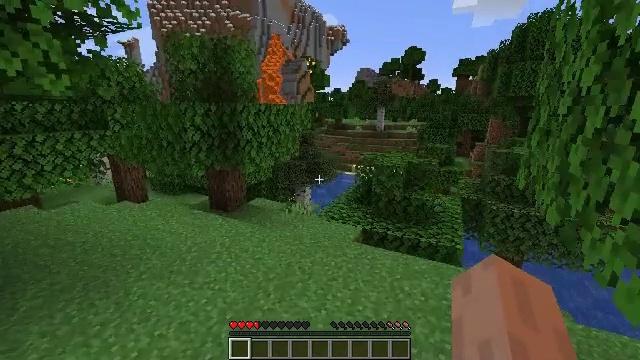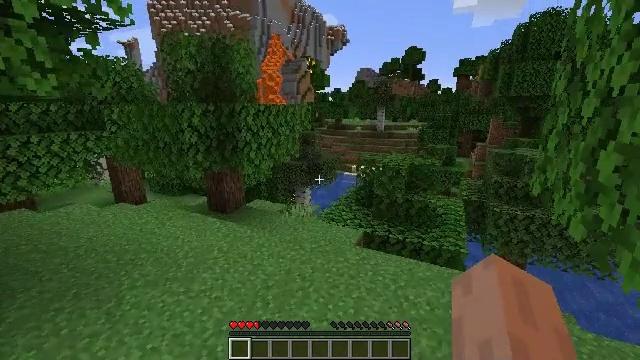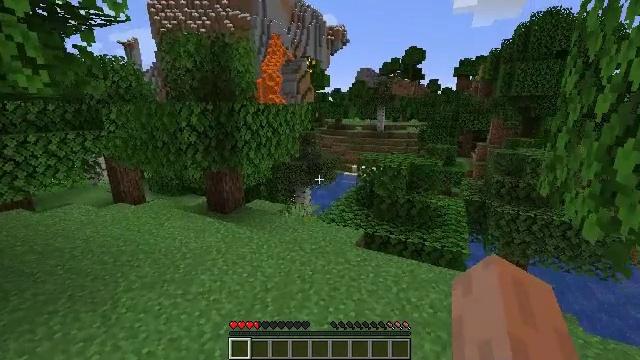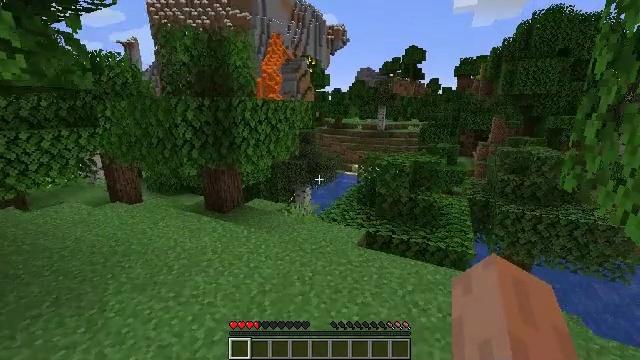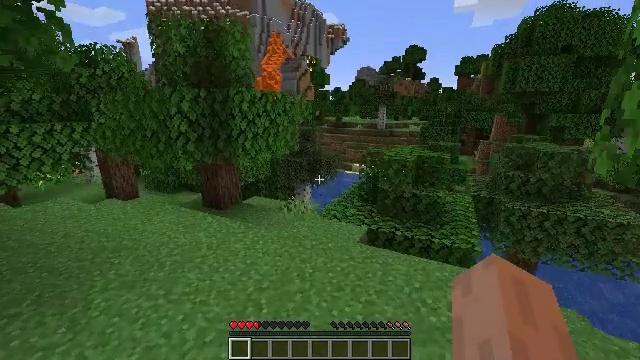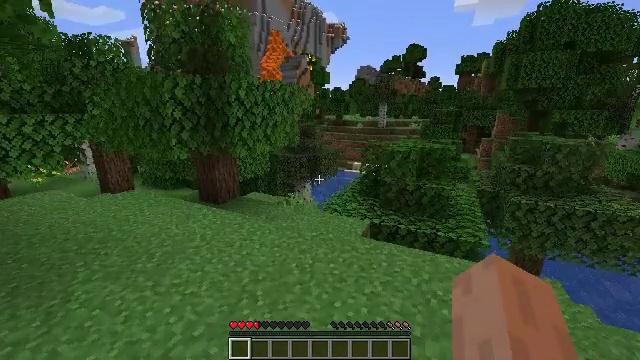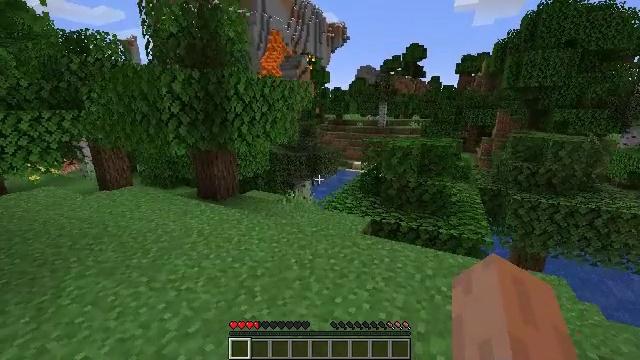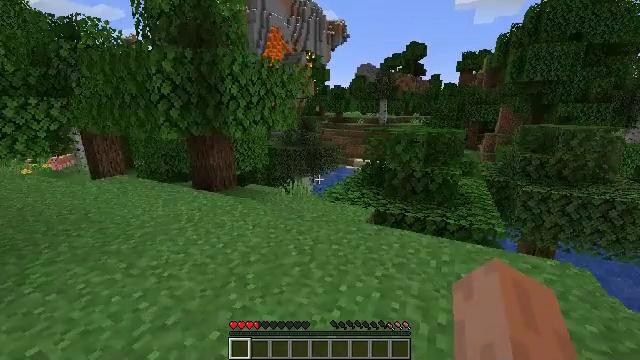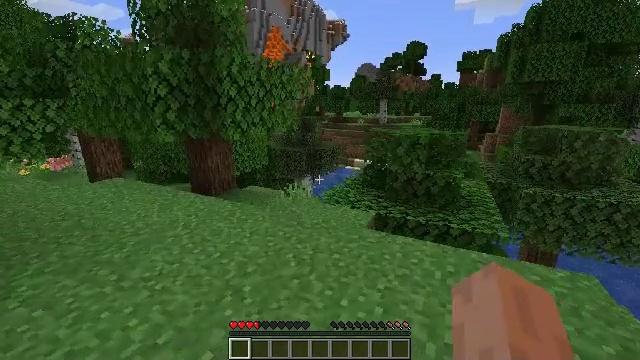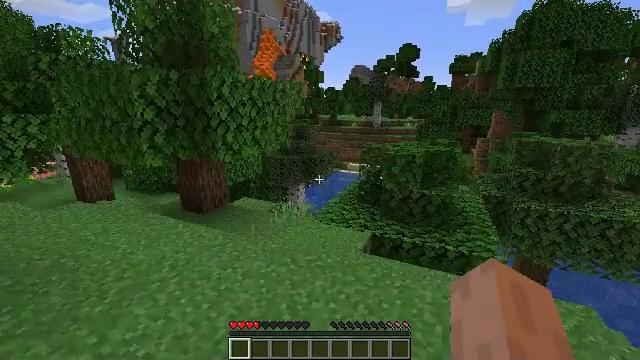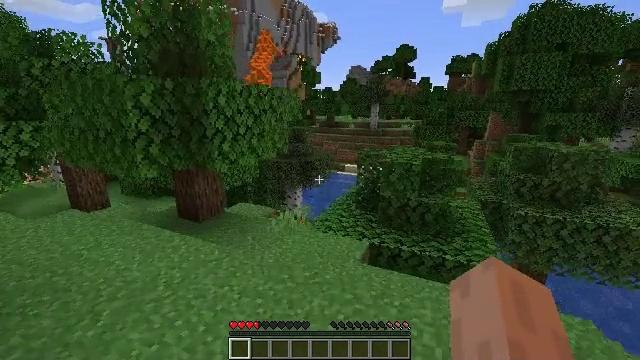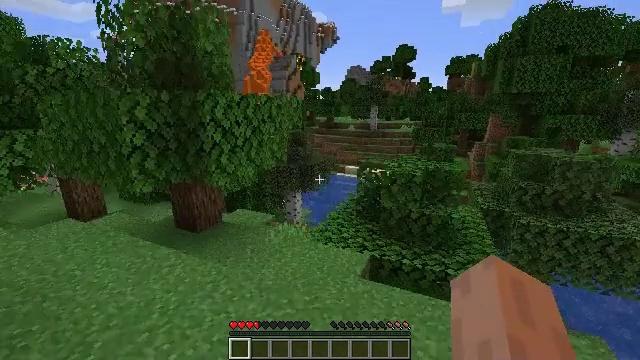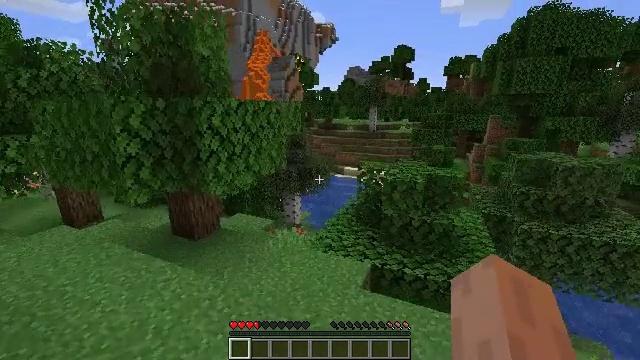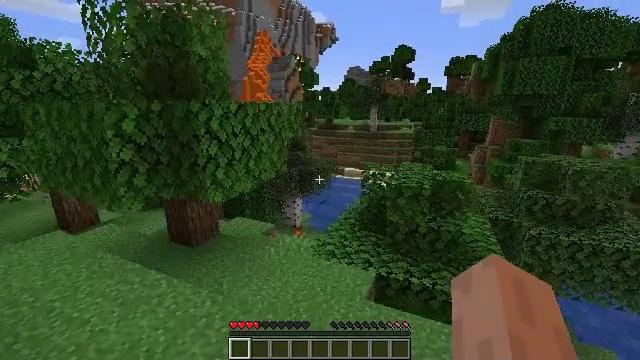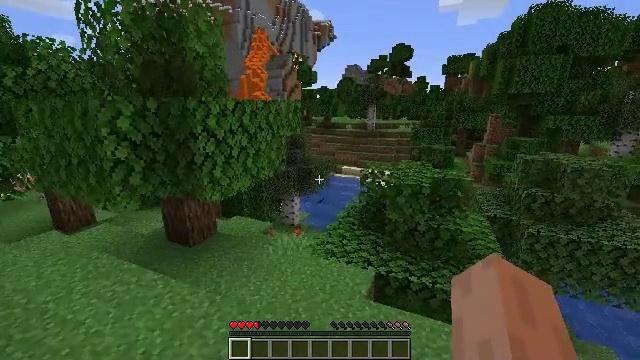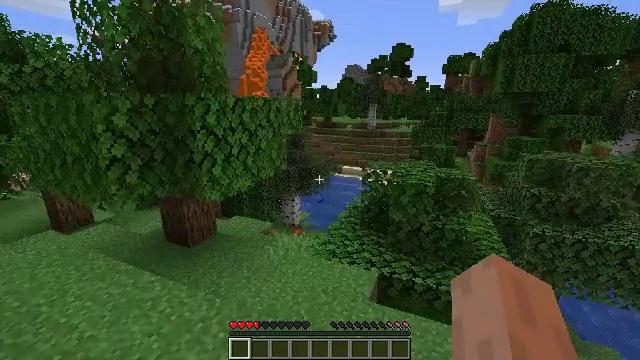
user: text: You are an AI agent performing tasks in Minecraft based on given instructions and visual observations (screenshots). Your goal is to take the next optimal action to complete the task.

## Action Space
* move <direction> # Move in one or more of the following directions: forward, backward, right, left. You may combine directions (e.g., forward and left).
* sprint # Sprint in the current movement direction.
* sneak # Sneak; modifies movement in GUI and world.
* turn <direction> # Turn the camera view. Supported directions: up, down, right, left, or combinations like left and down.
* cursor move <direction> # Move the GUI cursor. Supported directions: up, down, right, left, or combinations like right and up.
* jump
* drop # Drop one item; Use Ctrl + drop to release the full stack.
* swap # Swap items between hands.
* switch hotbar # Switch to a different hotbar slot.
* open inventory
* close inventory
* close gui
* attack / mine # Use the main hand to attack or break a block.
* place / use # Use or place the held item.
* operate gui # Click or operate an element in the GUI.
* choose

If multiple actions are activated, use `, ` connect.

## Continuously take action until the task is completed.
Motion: motion action
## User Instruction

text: Combat the pig.
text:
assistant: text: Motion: move forward, sprint, jump
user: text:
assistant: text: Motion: move forward, sprint, jump
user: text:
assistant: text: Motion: move forward, sprint, jump
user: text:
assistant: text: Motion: move forward, sprint, jump
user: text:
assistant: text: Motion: move forward, sprint, jump
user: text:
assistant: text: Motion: move forward, sprint, jump
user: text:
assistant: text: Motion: move forward, sprint, jump
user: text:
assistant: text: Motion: move forward, sprint, jump
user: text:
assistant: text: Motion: move forward, sprint, turn right, jump
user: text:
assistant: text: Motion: move forward, sprint, jump
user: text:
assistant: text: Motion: move forward and move left, sprint, jump
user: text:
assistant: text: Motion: move forward and move left, sprint, jump
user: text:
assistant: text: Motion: move forward and move left, sprint, jump
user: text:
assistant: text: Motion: move forward and move left, sprint, jump
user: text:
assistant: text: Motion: move forward and move left, sprint, jump
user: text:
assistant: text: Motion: move forward and move left, sprint, jump
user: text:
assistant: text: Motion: move forward and move left, sprint, jump
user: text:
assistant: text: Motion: move forward and move left, sprint, turn right and down, jump
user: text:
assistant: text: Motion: move forward and move left, sprint, turn right and down, jump
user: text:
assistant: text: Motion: move forward and move left, sprint, turn right and down, jump
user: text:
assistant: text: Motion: move forward and move left, sprint, jump
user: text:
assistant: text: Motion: move forward and move left, sprint, jump
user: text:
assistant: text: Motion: move forward and move left, sprint, jump
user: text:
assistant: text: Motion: move forward and move left, sprint, jump
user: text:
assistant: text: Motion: move forward and move left, sprint, jump
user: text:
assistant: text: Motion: move forward and move left, sprint, jump
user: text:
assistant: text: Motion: move forward and move left, sprint, turn left, jump
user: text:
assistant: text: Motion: move forward, sprint, turn left, jump
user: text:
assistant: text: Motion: move forward, sprint, turn left
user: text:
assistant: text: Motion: move forward, sprint, turn left